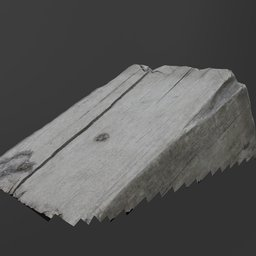
Label: architecture